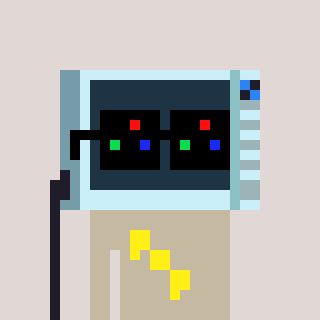
a pixel art character with square black sunglasses, a microwave-shaped head and a bege-colored body on a warm background